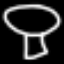
Label: mushroom